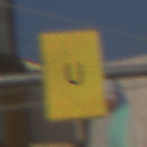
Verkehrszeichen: AnkuendigungOderFortsetzungUmleitungOhnePfeilsymbol
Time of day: MorningAfternoon
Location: Outdoor (Urban)
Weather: Clear
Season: NotSpecified
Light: Natural